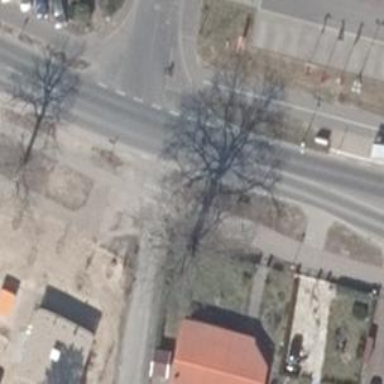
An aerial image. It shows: Unmarked crossing on the road.